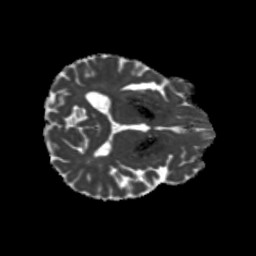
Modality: MD
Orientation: axial
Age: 60
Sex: male
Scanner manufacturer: siemens
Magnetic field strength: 3 T
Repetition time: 5.25 s
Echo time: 0.08 s